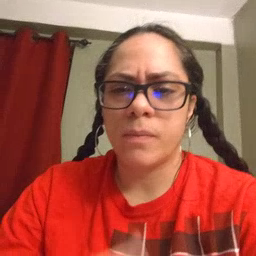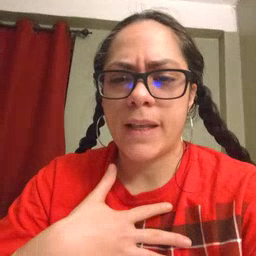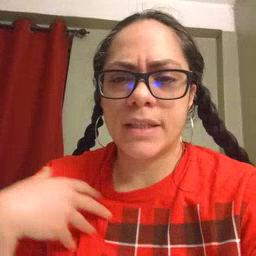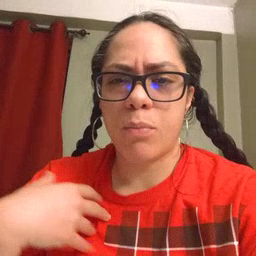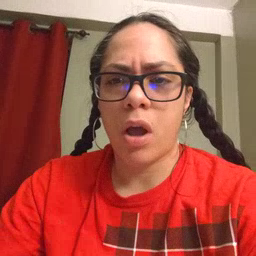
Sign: zebra